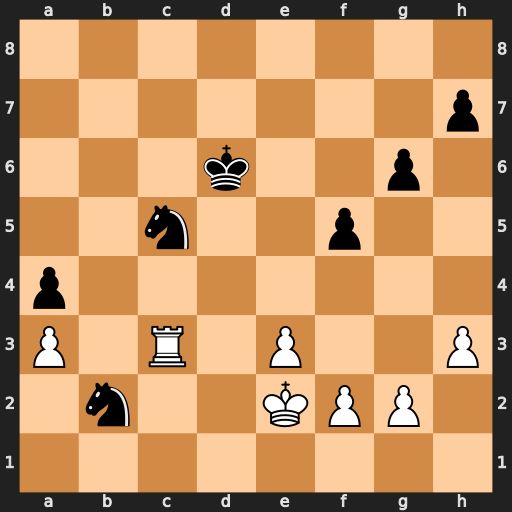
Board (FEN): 8/7p/3k2p1/2n2p2/p7/P1R1P2P/1n2KPP1/8
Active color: w
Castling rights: -
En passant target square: -
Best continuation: Rc2 Nbd3 Rd2 Kd5 Rxd3+